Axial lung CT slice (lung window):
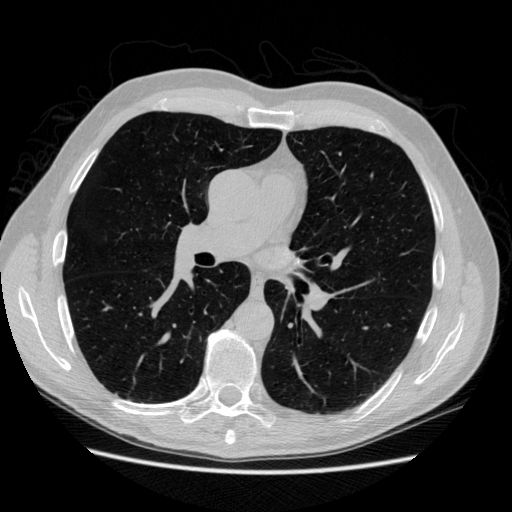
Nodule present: no